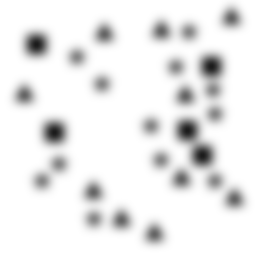
Squares: 5
Triangles: 10
Stars: 12
Total shapes: 27